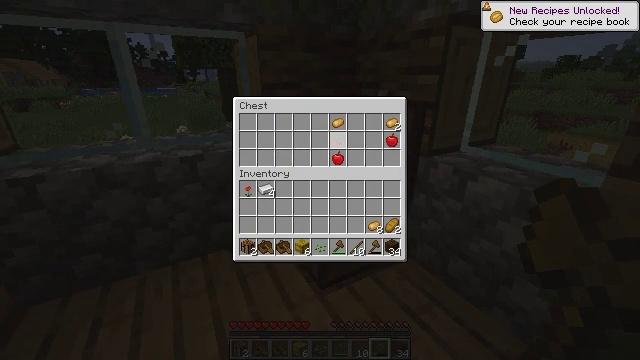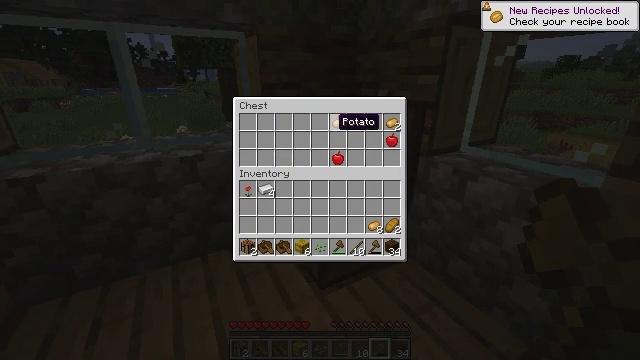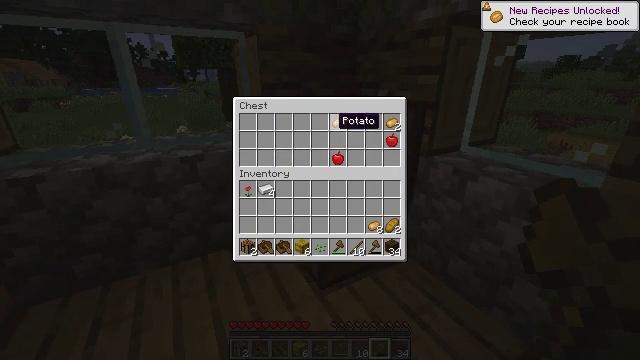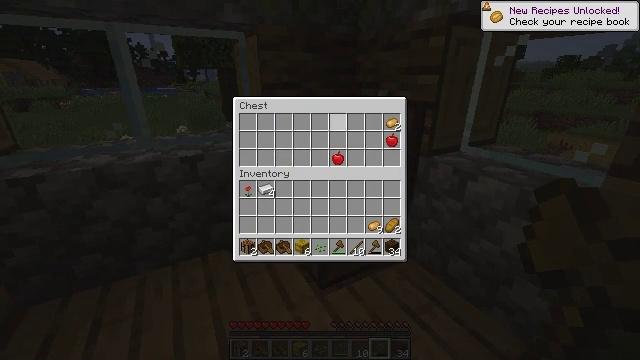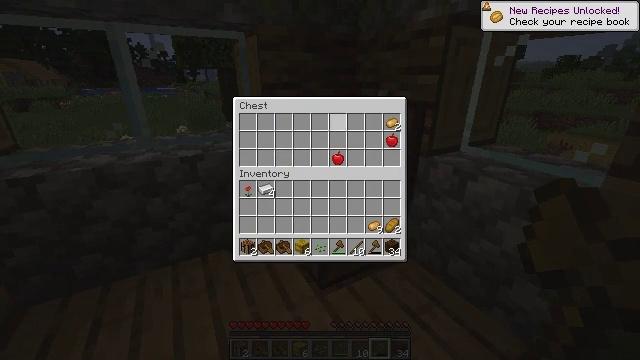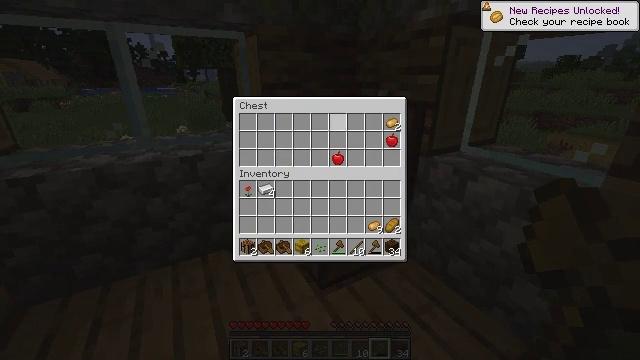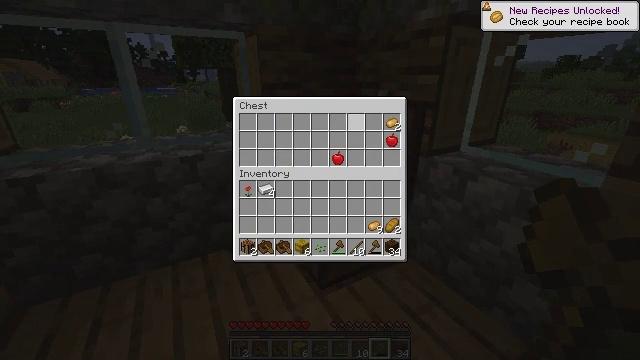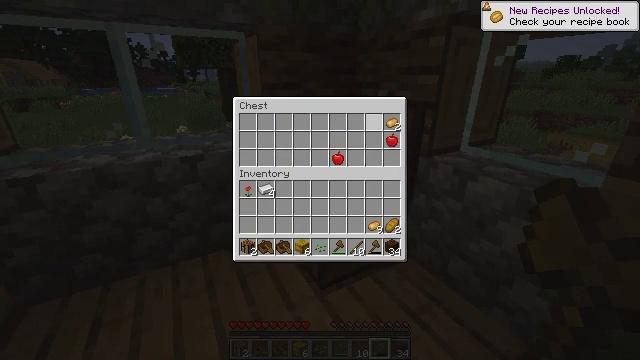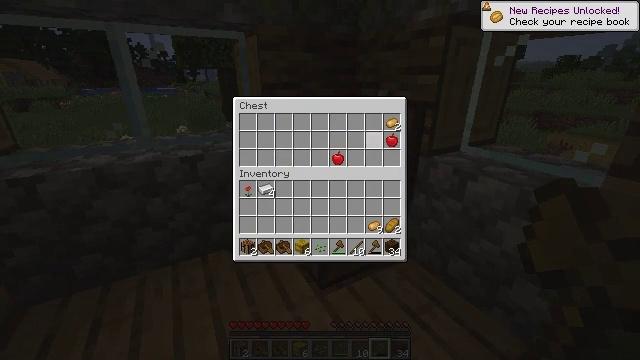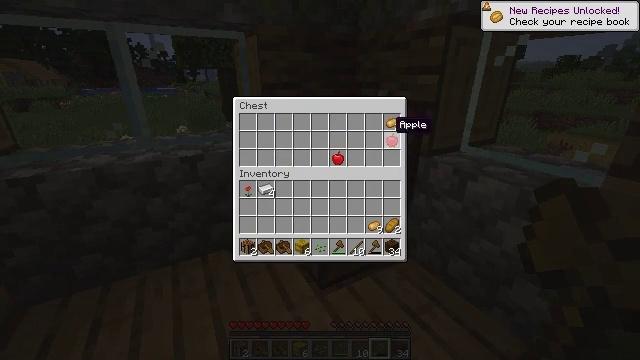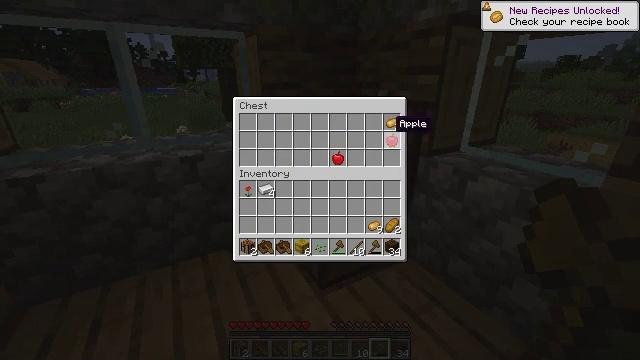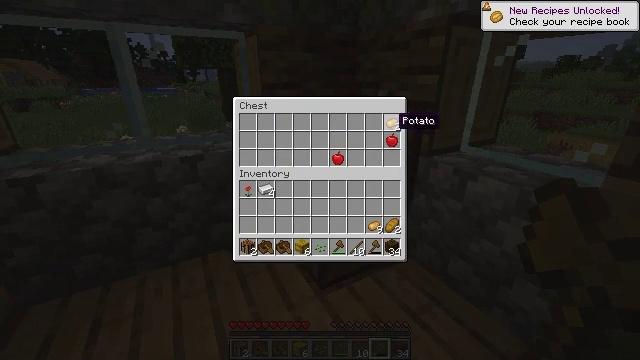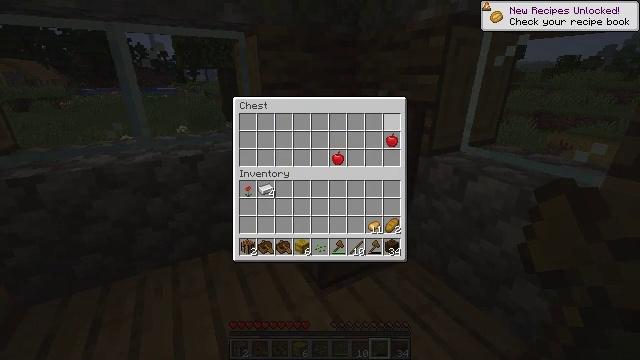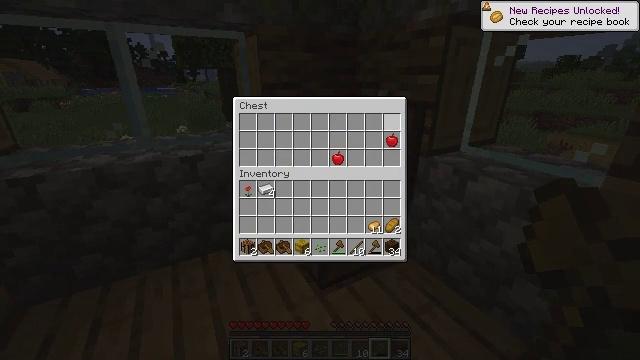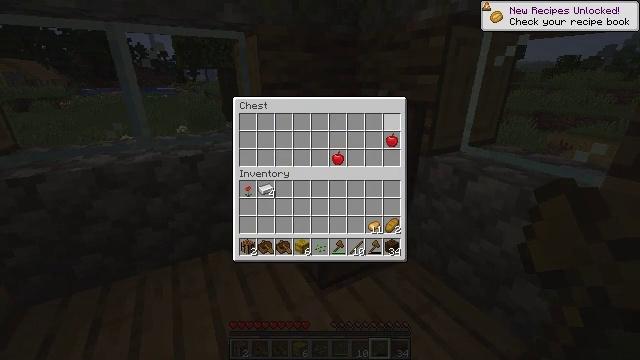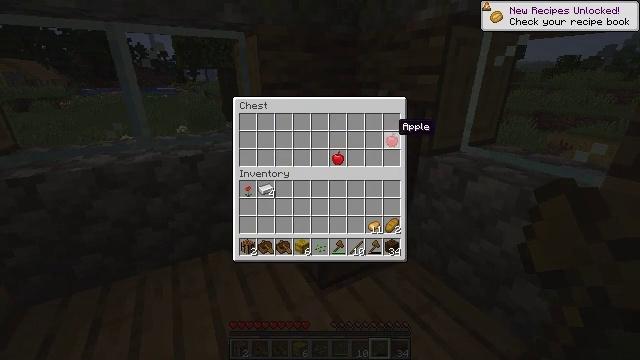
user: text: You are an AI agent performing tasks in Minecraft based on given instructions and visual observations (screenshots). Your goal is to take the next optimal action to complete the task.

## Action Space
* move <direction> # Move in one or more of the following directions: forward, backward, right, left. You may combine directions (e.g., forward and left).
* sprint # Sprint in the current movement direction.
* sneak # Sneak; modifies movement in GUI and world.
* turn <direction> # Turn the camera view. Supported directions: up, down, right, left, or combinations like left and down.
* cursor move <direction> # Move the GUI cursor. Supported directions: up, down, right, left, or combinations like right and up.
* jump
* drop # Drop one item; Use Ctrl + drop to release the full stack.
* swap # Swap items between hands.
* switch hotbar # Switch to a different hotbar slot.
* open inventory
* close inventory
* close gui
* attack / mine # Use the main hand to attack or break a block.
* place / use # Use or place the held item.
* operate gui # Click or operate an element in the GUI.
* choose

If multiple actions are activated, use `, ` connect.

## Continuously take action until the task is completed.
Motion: motion action
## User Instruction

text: Remove the white bed from its place.
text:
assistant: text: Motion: sneak
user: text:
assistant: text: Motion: sneak
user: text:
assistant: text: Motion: sneak, operate gui
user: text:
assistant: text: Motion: sneak, operate gui
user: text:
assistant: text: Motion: sneak
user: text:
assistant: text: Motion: sneak, cursor move right
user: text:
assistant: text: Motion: sneak, cursor move right
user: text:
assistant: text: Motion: sneak, cursor move right
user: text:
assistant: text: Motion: sneak, cursor move right
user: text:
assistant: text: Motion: sneak
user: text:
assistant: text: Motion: sneak
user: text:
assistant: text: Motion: sneak, operate gui
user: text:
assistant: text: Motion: sneak, operate gui
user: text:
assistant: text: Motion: sneak
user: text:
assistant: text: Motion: sneak
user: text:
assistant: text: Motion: sneak
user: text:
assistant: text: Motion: sneak, operate gui
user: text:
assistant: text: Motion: sneak, operate gui
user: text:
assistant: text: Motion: sneak
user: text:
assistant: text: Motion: sneak, cursor move left
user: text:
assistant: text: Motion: sneak, cursor move left
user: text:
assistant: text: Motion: sneak, cursor move left
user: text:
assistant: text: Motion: sneak
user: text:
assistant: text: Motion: sneak
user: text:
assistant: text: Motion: sneak, operate gui
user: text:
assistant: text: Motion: sneak, operate gui
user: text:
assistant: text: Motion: sneak, operate gui
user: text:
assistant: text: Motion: sneak
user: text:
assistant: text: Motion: sneak
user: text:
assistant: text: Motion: sneak